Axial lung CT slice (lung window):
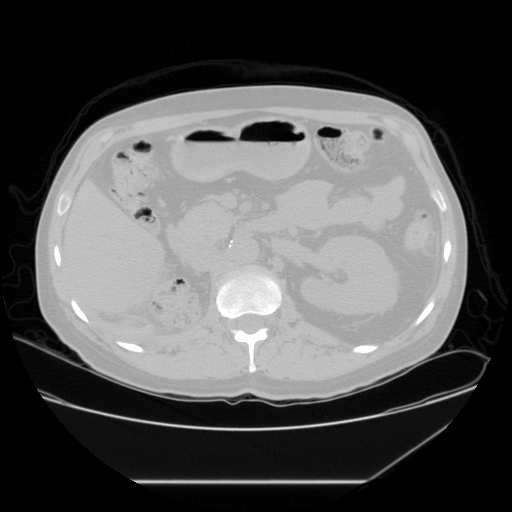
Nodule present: no